Question: The table info is below and It has near 10 million rows in the table:
'''
CREATE TABLE 't_user' (
'id' int unsigned NOT NULL AUTO_INCREMENT COMMENT 'user id',
'user_name' varchar(128) CHARACTER SET utf8mb4 COLLATE utf8mb4_0900_ai_ci NOT NULL DEFAULT '' COMMENT 'user name',
'nick_name' varchar(128) CHARACTER SET utf8mb4 COLLATE utf8mb4_0900_ai_ci DEFAULT '' COMMENT 'nick name',
'portrait' varchar(128) DEFAULT '' COMMENT 'portrait url',
'password' varchar(128) CHARACTER SET utf8mb4 COLLATE utf8mb4_0900_ai_ci NOT NULL DEFAULT '' COMMENT 'user password',
'create_time' datetime NOT NULL,
'update_time' datetime NOT NULL ON UPDATE CURRENT_TIMESTAMP,
PRIMARY KEY ('id'),
UNIQUE KEY 'uni_idx_un' ('user_name')
) ENGINE=InnoDB AUTO_INCREMENT=<PHONE> DEFAULT CHARSET=utf8mb4 COLLATE=utf8mb4_0900_ai_ci;
'''
---
The explain of this sql 'select * from t_user where id >=10000 limit 5;' can be seen here:

My question is why it need to scan so many rows(near 5 millions) while the id field has index? I think it only need to scan 5 rows because it can use primary index to skip the rows where 'id < 10000'.
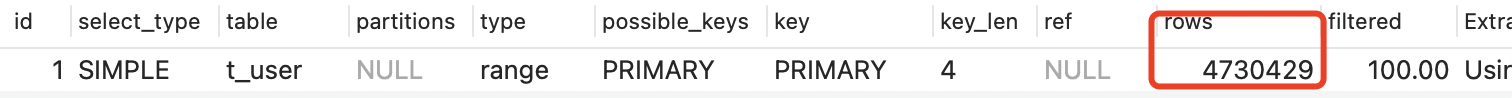
Answer: MySQL will not scan 5 million rows.
First of all, the number shown is just an estimate, e.g. a very rough guess of how many rows get scanned with this index choice. It is calculated to help the optimizer make its decisions.
Additionally, the effect of the limit is not actually reflected in that number at all. It shows you the value it would have had without the limit (but with that index). Try changing the value for the limit, the row estimate will not adjust (assuming the execution plan stays the same).
The estimate value was already calculated in a different step and for a different reason, and the decisionmaking around the limit is done at a different place. And while it would be trivial in your specific case to say how many rows will get scanned at most (it could be less, so even in the simplest of cases there is some uncertainty), in most cases, it really isn't.
Try e.g. your table with 'where nick_name = 'yates'' or 'where id >= 10000 and nick_name = 'yates''. What should be the correction if you add a 'limit 1'? It could be anywhere between "reduce to 1 row" and "no effect at all".
So noone made a recalculation of the estimated rows, which is a very rough estimate to begin with, to include the estimated effect of the limit, which would also be mostly guesswork. Just to be clear, MySQL is of course aware of the limit and can pick a different index/execution plan if you add a limit. It will just not recalculate that value.
To see the actual rows scanned for your query, you can use e.g. <URL>.